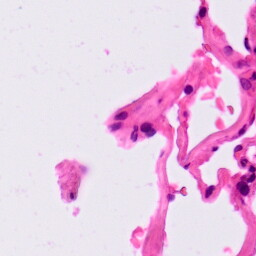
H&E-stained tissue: Lung